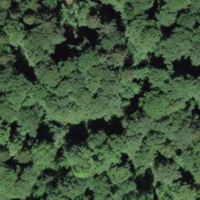
EUNIS habitat code: 41
Species observed at this site:
Daphne laureola